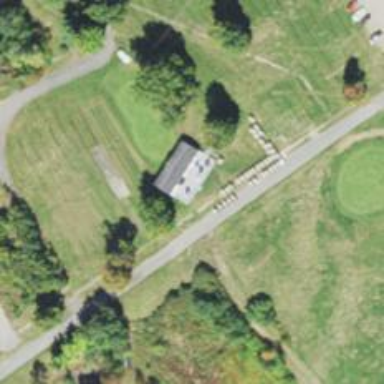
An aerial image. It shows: Clubhouse for golf.